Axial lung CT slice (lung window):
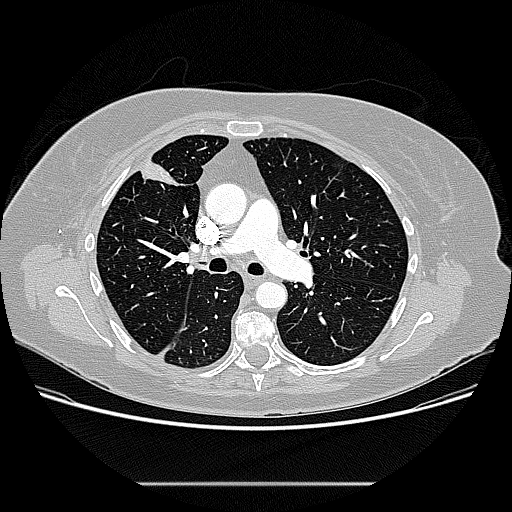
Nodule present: no